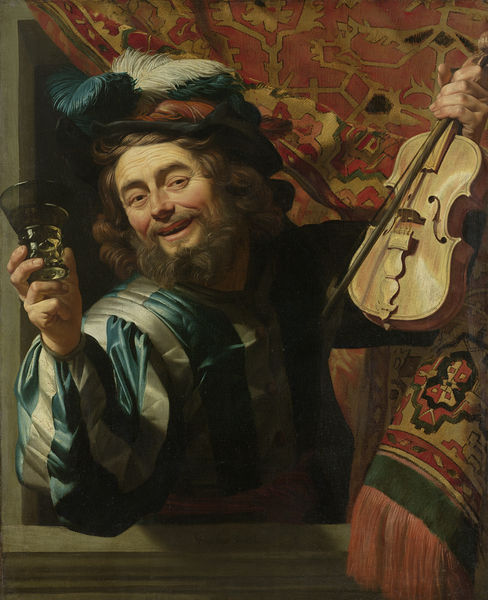
Titel: Een vrolijke vioolspeler die een berkenmeier vasthoudt
Künstler: Gerard van Honthorst
Standort: Amsterdam
Institution: Rijksmuseum
Schlagwörter: blue, celebration, curtain, curtains, feathers, fringe, hat, oil, red, white, window, arm, black, carpet, face, gold, green, nose, painting, portrait, sleeve, pattern, rug, tapestry, wine, feather, hand, silver, man, head, orange, eyes, color, cap, mouth, beard, curls, glass, smile, wind, happy, human, party, instrument, music, musician, eye, finger, fingers, cup, lips, stripes, persian, dutch, genre, cheek, stripe, drunk, clothing, forehead, alcohol, drink, bow, drinking, moustache, violin, simle, fiddle, funny, tassle, bard, strings, curly hair, brows, toast, fun, gay, jolly, turquoise, joyful, teal, festive, cheers, musican, muscian, frets, xilver, protrtrait